Chest X-ray. View position: AP
Patient age: 55
Patient sex: F
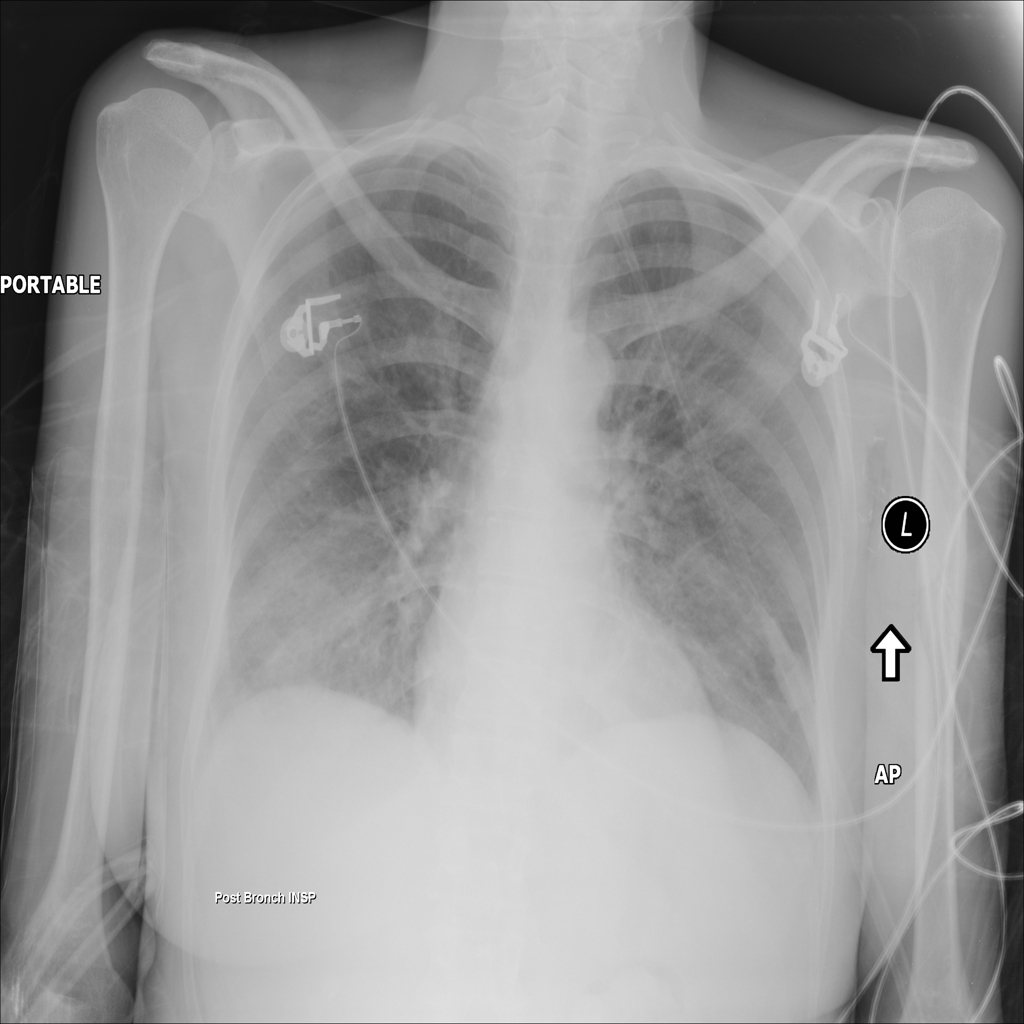
Finding: Pneumothorax